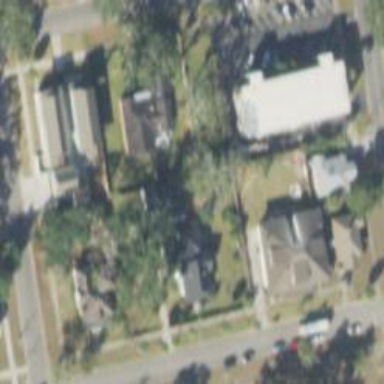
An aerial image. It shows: Residential area composed of single-family homes.